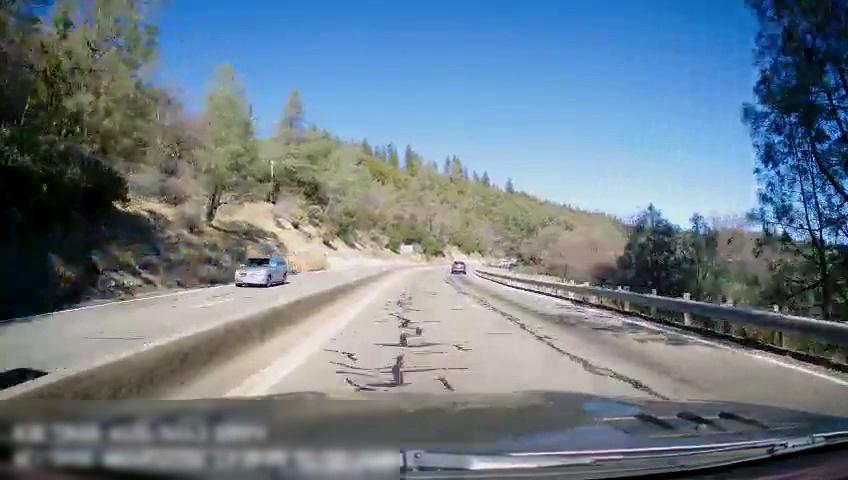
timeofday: Day
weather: Sunny
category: Drivable Space
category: Drivable Space
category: Vehicles | Car
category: Vehicles | SUV
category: Lanes | Opposite Lane
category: Lanes | Opposite Lane
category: Lanes | Current Lane
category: Lanes | Alternate Lane